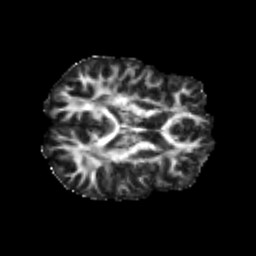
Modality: FA
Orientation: axial
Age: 23
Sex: male
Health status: healthy
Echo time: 0.074 s